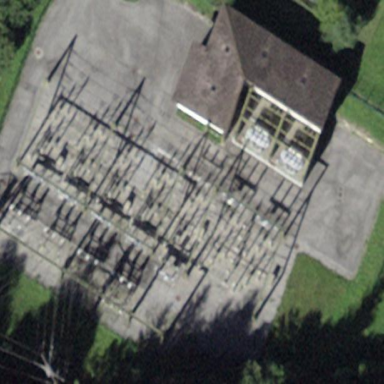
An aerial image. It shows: Power substation surrounded by fence.